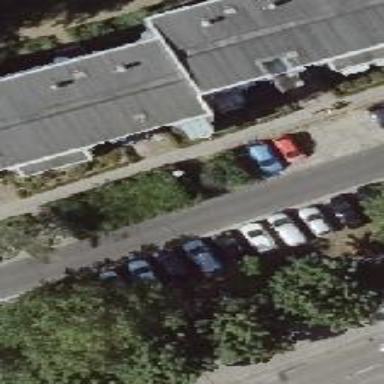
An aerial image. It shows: Street side parking area.